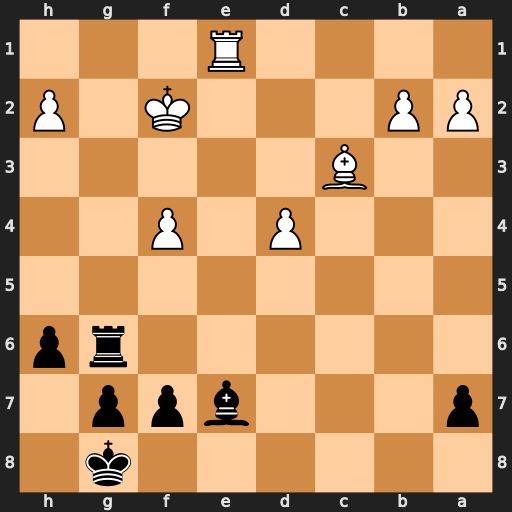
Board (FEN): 6k1/p3bpp1/6rp/8/3P1P2/2B5/PP3K1P/4R3
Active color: b
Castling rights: -
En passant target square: -
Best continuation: Bh4+ Kf3 Bxe1